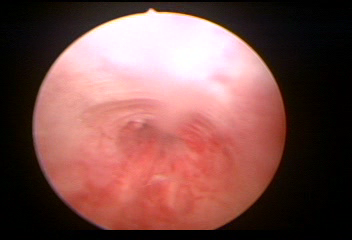
Modality: WLC
Class: Normal mucosa
Bladder cancer association: No